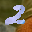
Label: 2